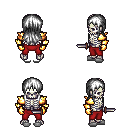
a pixel art fantasy rpg character, male body template, skeleton, gold arm armor, red pants, white unkempt hairstyle, gold gloves, white slippers, dagger, four views (front, back, left, right), 2x2 character sprite sheet, small pixel art, hard edges, no anti-aliasing